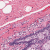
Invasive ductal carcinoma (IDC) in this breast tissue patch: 0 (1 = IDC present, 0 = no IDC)